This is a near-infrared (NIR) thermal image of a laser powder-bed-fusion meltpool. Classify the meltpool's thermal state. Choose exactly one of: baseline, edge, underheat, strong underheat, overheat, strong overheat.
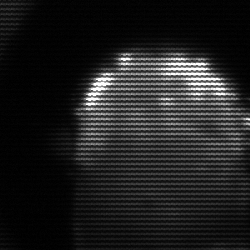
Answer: baseline